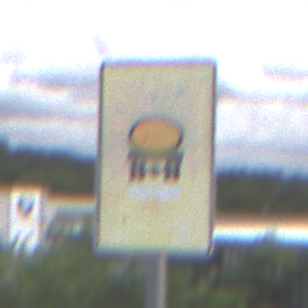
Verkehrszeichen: FahrzeugeMitWassergefaehrdenderLadungOhnePfeilsymbol
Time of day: MorningAfternoon
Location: Outdoor (Suburban)
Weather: PartlyCloudy
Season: NotSpecified
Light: Natural